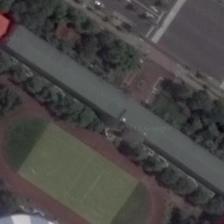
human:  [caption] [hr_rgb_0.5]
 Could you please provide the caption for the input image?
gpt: many green plants are between a wide road and a playground .

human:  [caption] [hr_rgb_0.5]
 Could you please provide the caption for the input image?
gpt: a playground is next to many green trees .

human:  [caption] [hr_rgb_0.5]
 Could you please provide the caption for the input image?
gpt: neatly-arranged trees embrace this new football field .

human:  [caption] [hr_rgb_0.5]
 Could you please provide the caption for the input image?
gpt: many green trees and several buildings around a playground are next to a road .

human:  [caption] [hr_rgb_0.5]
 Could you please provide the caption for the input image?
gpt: many green plants are between a wide road and a playground .